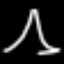
Label: The Eiffel Tower